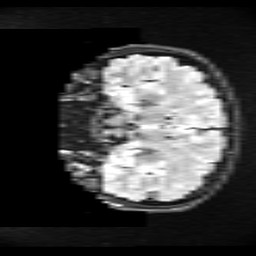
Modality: FLAIR
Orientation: coronal
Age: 23
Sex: female
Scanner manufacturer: ge
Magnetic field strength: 3 T
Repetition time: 11 s
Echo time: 0.1497 s